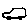
Label: car